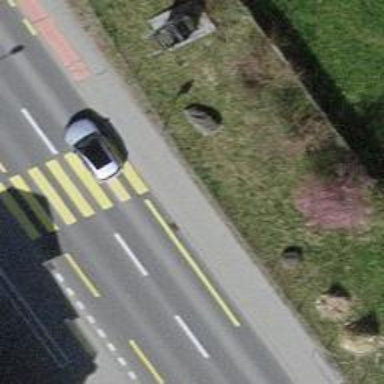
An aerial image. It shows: Footway with zebra crossing.